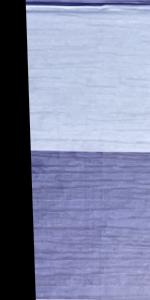
Label: Empty